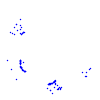
Particle: proton